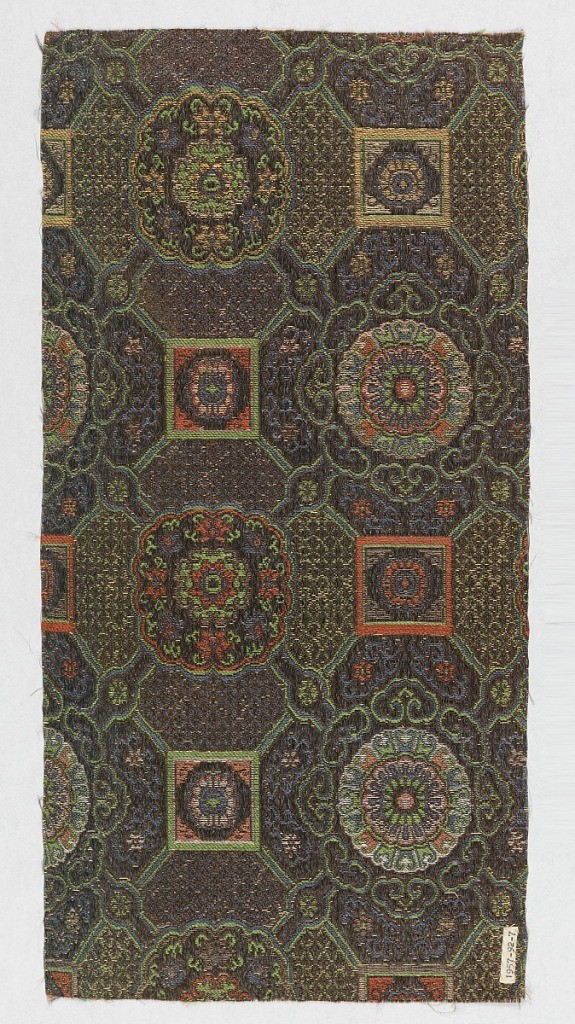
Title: Textile
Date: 19th century
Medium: silk, paper with applied gold foil Technique: plain compound weave
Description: Black ground with large diaper pattern in green with points punctuated with flowers. Diamonds are filled with smaller diaper patterns in blue, green, and metallic gold. Rows of alternating large flowers, squares, and decorative roundels in yellow, red, green, white, and pink silk.